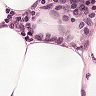
Metastatic tissue present: no